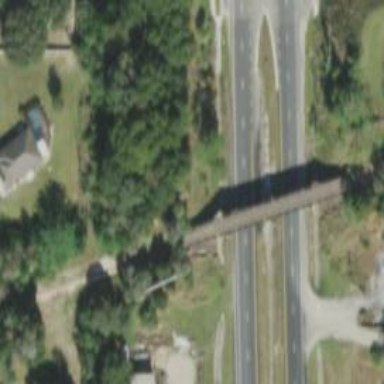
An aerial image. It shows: Bridge over railway line.